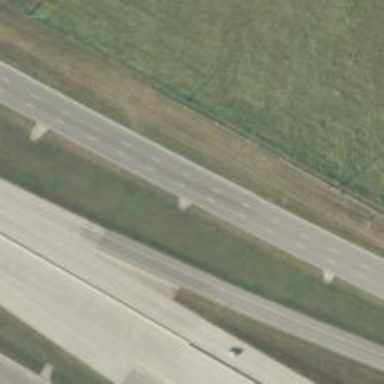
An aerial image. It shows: Secondary road with frontage road alongside.